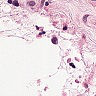
Metastatic tissue present: yes